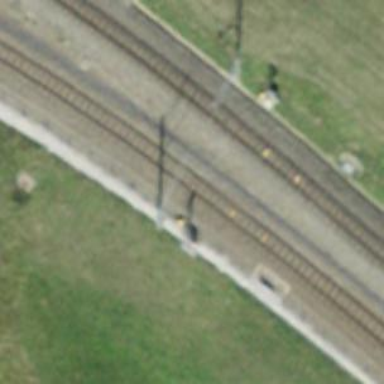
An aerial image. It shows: Narrow-gauge railway siding with electrified contact lines.